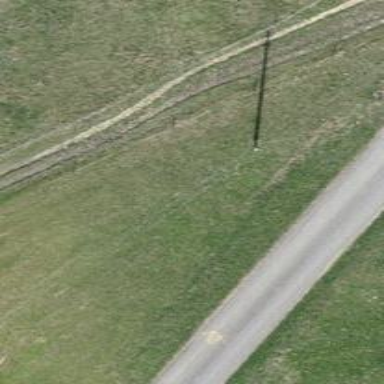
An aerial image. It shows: Minor power line.